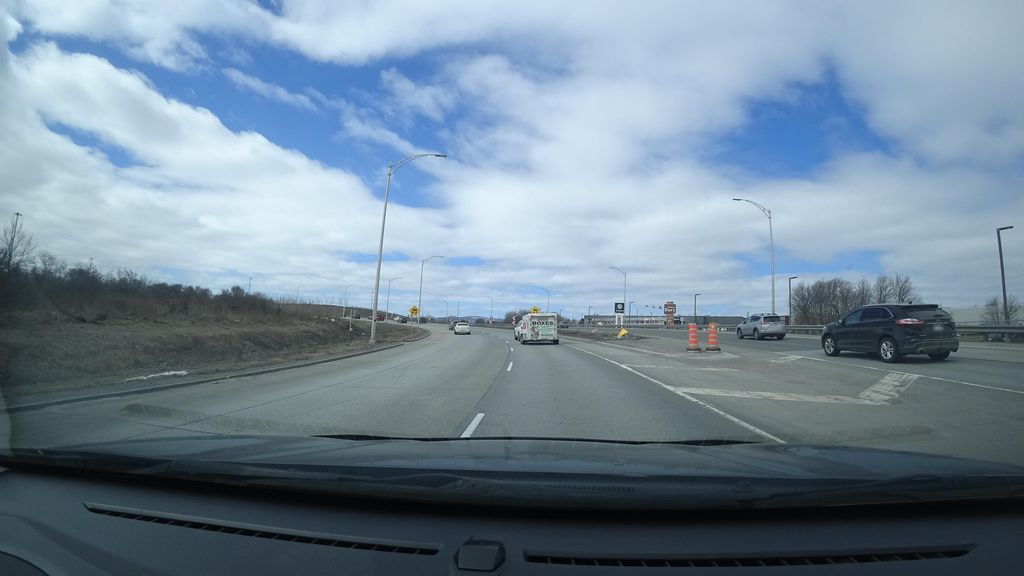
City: quebec_city